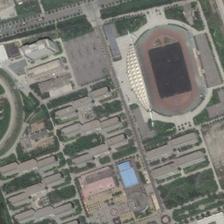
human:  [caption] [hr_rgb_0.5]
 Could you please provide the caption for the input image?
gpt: a big playground is in the northwest of the school .

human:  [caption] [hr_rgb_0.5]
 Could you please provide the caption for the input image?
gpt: many buildings and green trees are in a school with a playground .

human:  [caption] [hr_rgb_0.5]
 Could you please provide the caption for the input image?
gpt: many buildings and green trees are in a school with a playground .

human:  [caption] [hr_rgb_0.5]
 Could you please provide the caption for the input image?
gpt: near the school building is a dark green vegetation .

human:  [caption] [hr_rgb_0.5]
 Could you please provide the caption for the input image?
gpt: near the school building is a dark green vegetation .